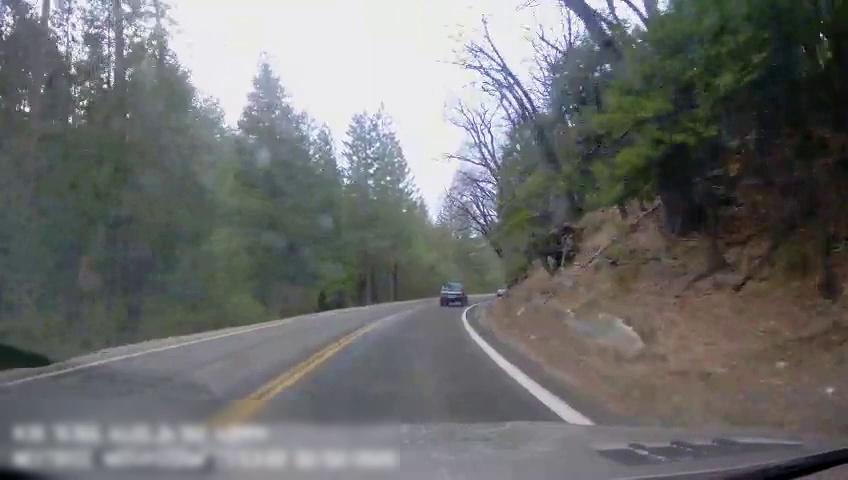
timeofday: Day
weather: Sunny
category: Drivable Space
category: Vehicles | Truck
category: Lanes | Current Lane
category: Lanes | Current Lane
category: Lanes | Alternate Lane